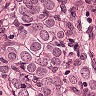
Metastatic tissue present: yes